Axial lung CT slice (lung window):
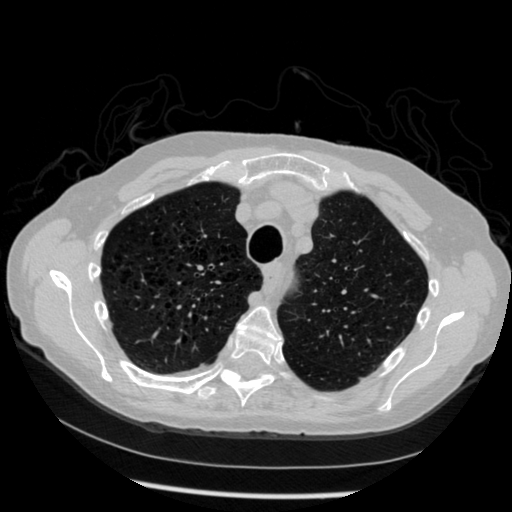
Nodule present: no